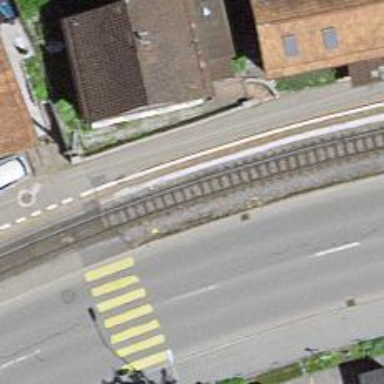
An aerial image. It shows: Stop position for public transport on the railway.